Interaction volume radius: 5 \u00c5
Interaction volume height: 20 \u00c5
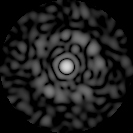
Disorder parameter: 0.8428